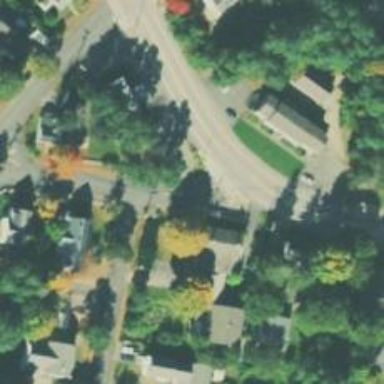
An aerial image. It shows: Residential road with separate sidewalk.